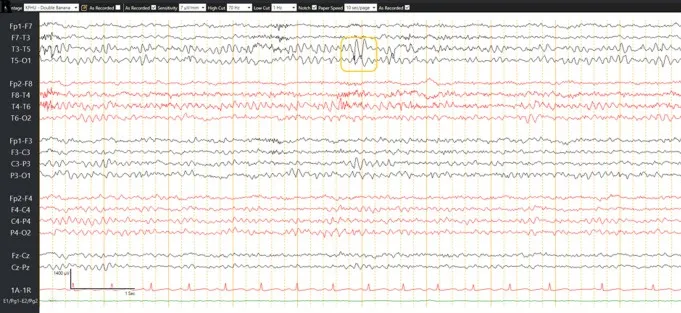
Longitudinal bipolar montage.
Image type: electrography (eeg)